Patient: sex F, age 66
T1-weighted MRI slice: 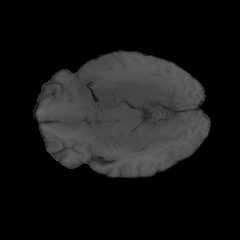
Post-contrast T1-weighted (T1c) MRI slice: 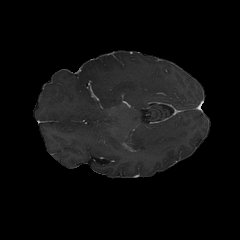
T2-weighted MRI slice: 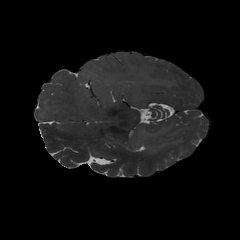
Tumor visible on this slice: yes
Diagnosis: Astrocytoma, IDH-wildtype
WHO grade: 2